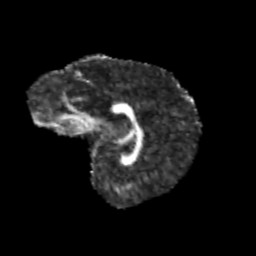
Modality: FA
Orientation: sagittal
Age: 10
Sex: female
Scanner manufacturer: siemens
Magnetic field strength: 3 T
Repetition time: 3.8 s
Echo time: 0.07 s